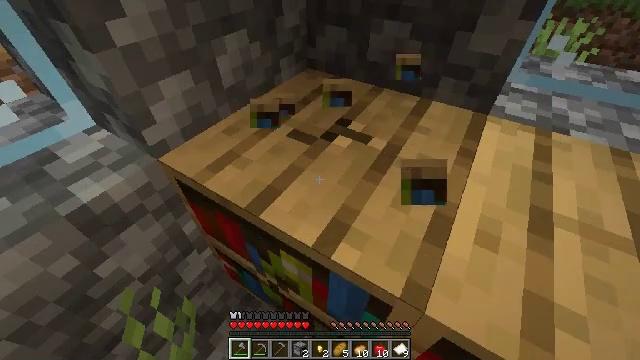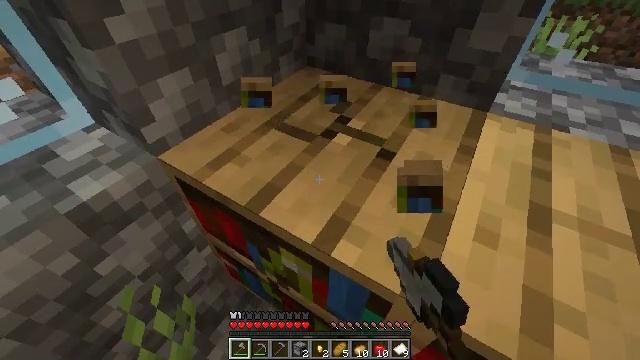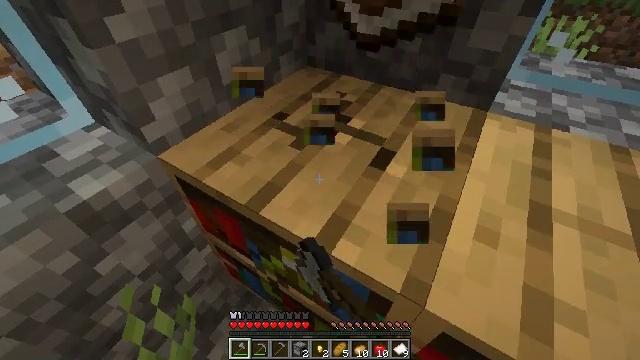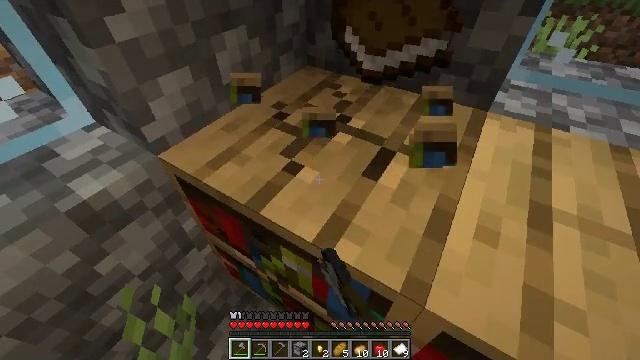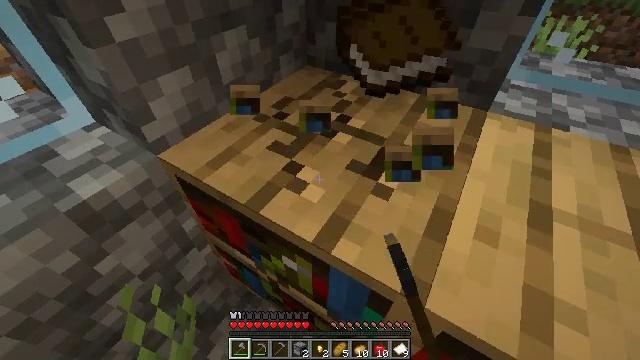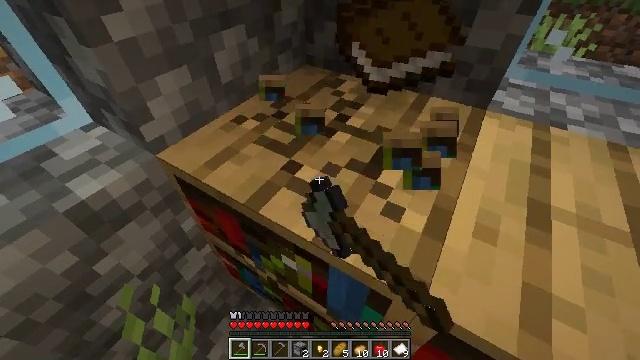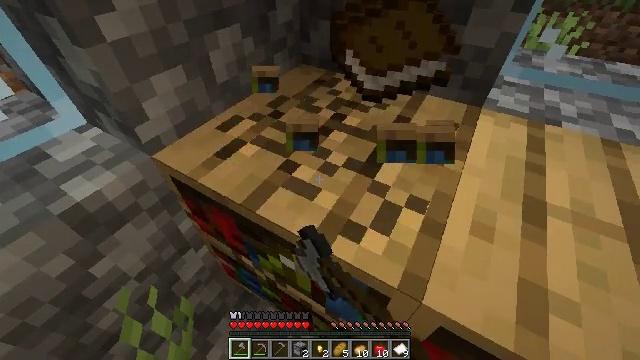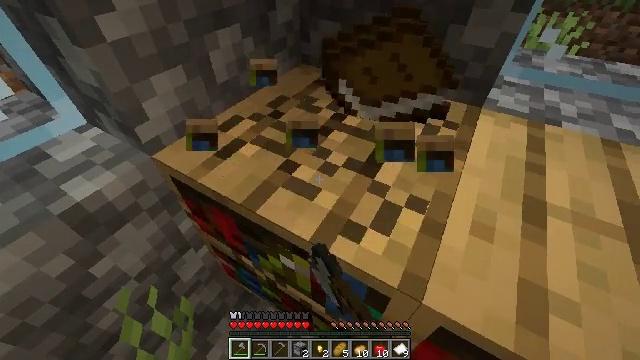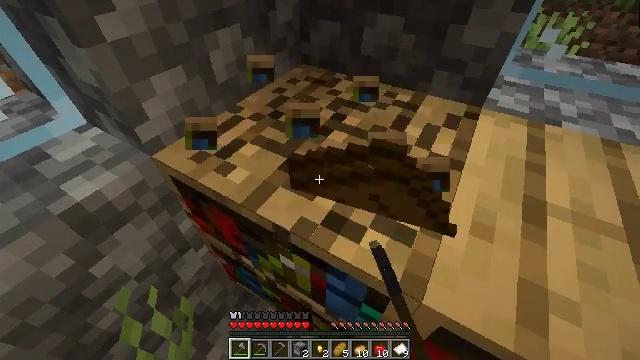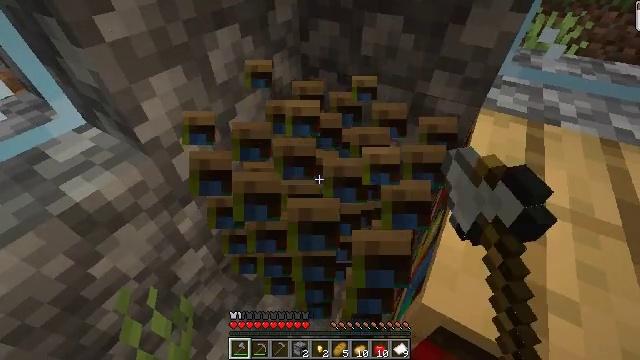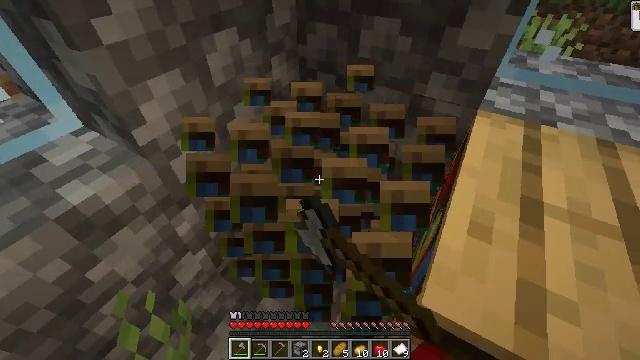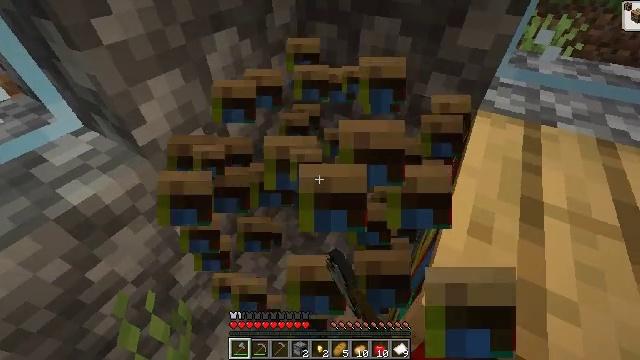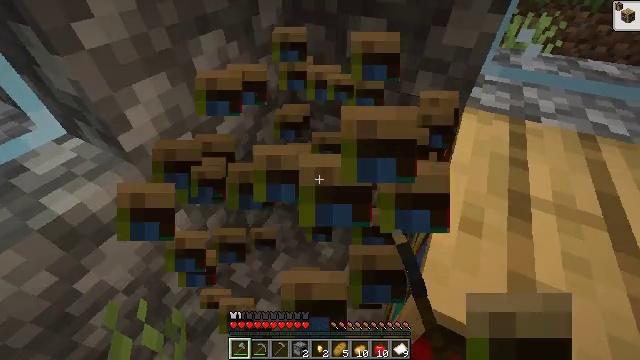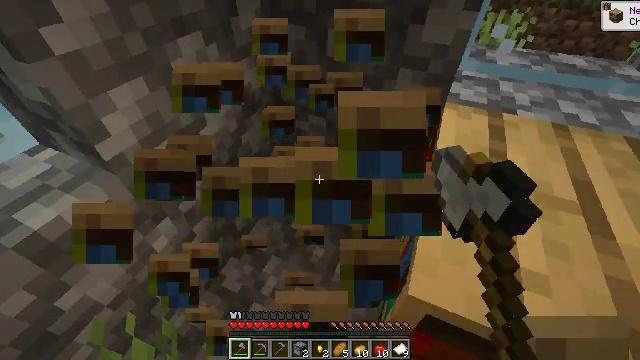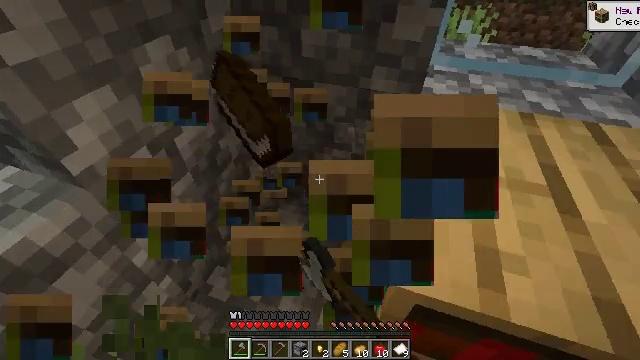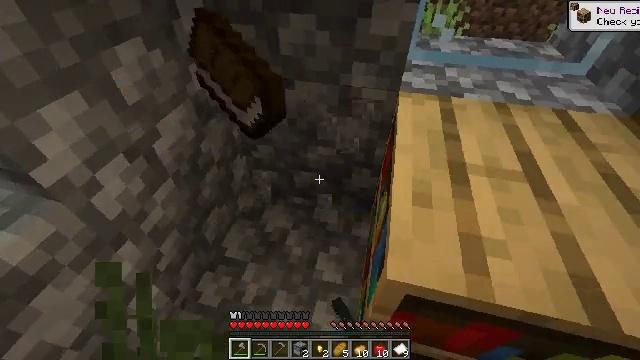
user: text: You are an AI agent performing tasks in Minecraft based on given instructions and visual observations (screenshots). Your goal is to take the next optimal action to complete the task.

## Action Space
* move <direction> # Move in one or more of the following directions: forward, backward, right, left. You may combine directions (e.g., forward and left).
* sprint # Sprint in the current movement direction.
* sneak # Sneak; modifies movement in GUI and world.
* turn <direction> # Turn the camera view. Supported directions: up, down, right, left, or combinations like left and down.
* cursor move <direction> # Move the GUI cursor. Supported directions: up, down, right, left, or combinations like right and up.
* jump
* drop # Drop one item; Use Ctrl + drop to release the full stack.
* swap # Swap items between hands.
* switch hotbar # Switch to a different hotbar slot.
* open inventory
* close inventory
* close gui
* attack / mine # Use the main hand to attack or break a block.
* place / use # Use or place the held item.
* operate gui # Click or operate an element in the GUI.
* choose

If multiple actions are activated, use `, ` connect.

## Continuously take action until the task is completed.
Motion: motion action
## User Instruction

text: Reclaim bookshelf materials.
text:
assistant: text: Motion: attack / mine
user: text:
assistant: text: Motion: attack / mine
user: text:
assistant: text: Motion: attack / mine
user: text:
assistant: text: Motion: attack / mine
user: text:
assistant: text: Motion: attack / mine
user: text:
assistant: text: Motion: attack / mine
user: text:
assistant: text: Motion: attack / mine
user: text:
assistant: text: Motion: attack / mine
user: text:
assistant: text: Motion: attack / mine
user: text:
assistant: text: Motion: attack / mine
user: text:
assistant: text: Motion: attack / mine
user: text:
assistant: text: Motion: turn right, attack / mine
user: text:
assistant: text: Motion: turn right, attack / mine
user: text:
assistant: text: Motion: turn right, attack / mine
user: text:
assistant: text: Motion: turn right, attack / mine
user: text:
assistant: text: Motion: turn right and down, attack / mine
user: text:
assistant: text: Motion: turn right and down, attack / mine
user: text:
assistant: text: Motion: turn right and down, attack / mine
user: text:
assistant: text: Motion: turn right and down, attack / mine
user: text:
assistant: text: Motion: turn right and down, attack / mine
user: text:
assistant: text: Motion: turn right and down, attack / mine
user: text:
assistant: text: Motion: turn right, attack / mine
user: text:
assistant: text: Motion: attack / mine
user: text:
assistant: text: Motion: attack / mine
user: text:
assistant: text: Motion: attack / mine
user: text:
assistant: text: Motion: attack / mine
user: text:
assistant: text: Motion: attack / mine
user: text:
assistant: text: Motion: attack / mine
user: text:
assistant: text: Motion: attack / mine
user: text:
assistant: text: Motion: attack / mine